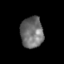
Tissue: skin
Cell type: Epithelial cells
Senescence score: 0.2568
Nuclear area (px): 693
Mean DAPI intensity: 110.838